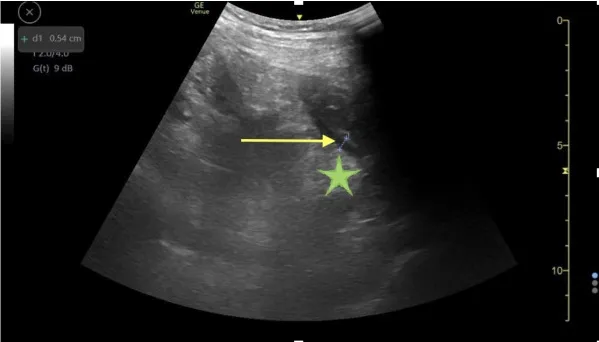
(a): A point of care ultrasound (POCUS) image of the lower abdomen using a curvilinear probe showing a thickened and edematous bowel wall (arrow) and enhancement of the pericolonic fat (star).
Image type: radiology (ultrasound)